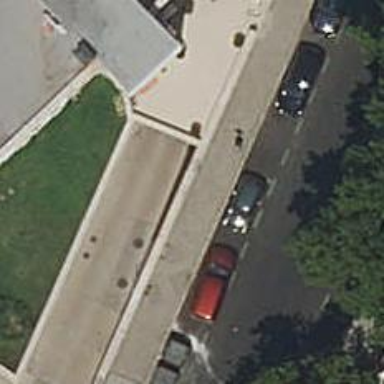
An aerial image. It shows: Parking entrance.